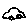
Label: car